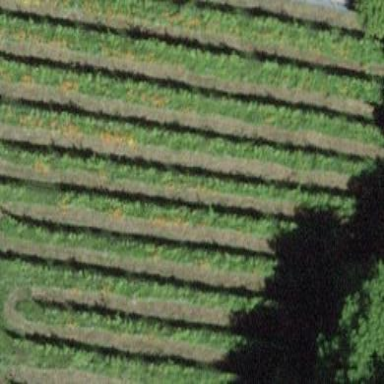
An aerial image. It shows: Vineyard.